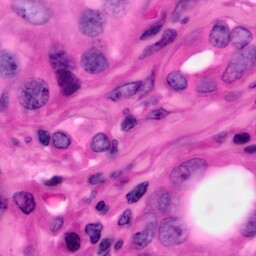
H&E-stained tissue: Pancreatic